Aerial crown-view tile of a tropical tree (Barro Colorado Island, Panama), acquired 20241216:
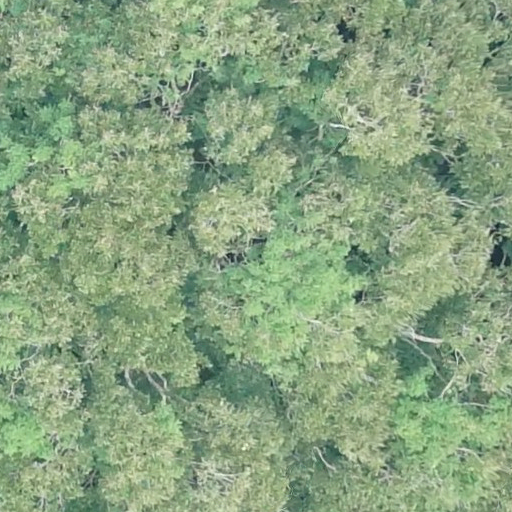
Species: Dipteryx oleifera
GBIF accepted scientific name: Dipteryx oleifera
Crown area: 718.326 m²